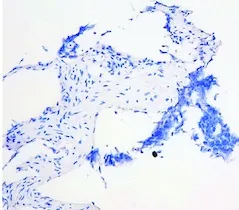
Staining images of PD-L1 expression (HE and IHC). (B) IHC staining images of PD-L1 expression. . HE: Hematoxylin-eosin staining; IHC: Immunohistochemistry.
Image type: pathology (immunostaining)